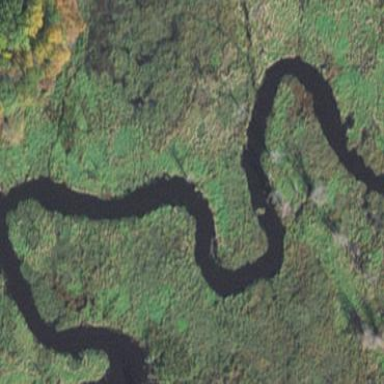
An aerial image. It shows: River flowing through the landscape.